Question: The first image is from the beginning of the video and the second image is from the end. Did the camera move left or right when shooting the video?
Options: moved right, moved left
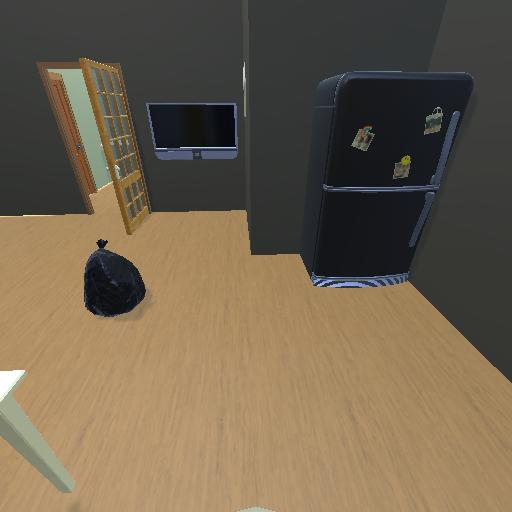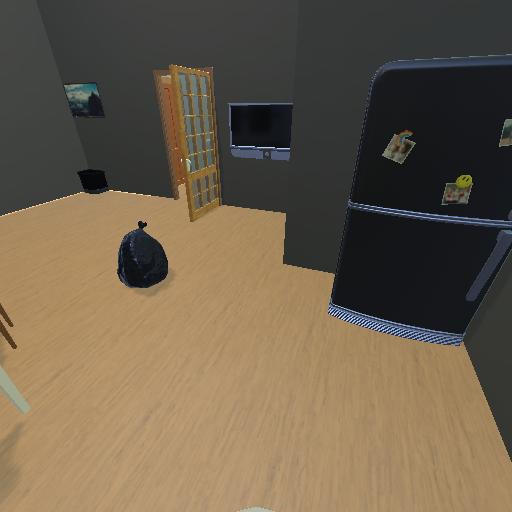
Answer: moved right